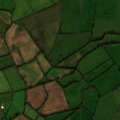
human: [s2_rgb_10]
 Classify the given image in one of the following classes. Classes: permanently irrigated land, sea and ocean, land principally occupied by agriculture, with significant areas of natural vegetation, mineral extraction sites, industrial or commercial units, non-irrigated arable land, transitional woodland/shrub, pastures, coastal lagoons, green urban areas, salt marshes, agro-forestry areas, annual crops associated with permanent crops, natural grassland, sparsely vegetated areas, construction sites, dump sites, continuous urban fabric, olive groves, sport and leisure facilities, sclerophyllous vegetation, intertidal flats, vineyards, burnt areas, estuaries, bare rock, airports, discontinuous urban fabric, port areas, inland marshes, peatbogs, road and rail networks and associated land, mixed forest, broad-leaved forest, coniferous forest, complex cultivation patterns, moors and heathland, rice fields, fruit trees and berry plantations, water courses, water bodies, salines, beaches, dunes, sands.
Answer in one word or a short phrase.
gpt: non-irrigated arable land, pastures